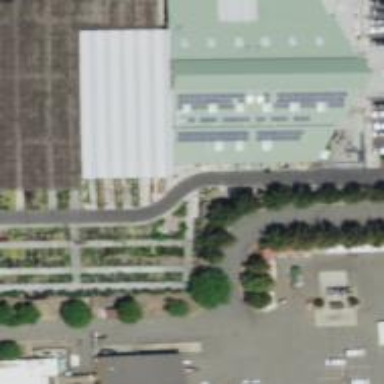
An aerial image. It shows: Building that serves as garden center.